Question: I have shown a dialog fragment. I have done it, but I want to change background (Theme) color grey to white.

My dialog code:
'''
public class TestDialog extends DialogFragment {
public static TestDialog newInstance() {
return new TestDialog();
}
@Override
public void onCreate(Bundle savedInstanceState) {
super.onCreate(savedInstanceState);
setStyle(DialogFragment.STYLE_NORMAL, R.style.MyDialog);
}
@Override
public View onCreateView(LayoutInflater inflater, ViewGroup container, Bundle savedInstanceState) {
return container;
}
@Override
public Dialog onCreateDialog(Bundle savedInstanceState) {
AlertDialog.Builder builder = new AlertDialog.Builder(getActivity());
//setStyle(DialogFragment.STYLE_NORMAL, R.style.MyDialog);
LayoutInflater inflater = getActivity().getLayoutInflater();
builder.setView(inflater.inflate(R.layout.dailog_fragment, null))
.setPositiveButton("Ok", new DialogInterface.OnClickListener() {
@Override
public void onClick(DialogInterface dialog, int id) {
}
})
.setNegativeButton("Cancel", new DialogInterface.OnClickListener() {
public void onClick(DialogInterface dialog, int id) {
TestDialog.this.getDialog().cancel();
}
});
return builder.create();
}
'''
}
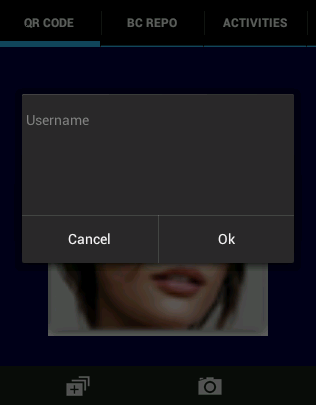
Answer: I Got The Solution:
I am using below style theme for set the white background color.
'''
<style name="MyFragment">
<item name="android:windowFrame">@null</item>
<item name="android:windowBackground">@android:color/transparent</item>
<item name="android:windowIsTranslucent">true</item>
<item name="android:windowIsFloating">true</item>
<item name="android:windowContentOverlay">@null</item>
<item name="android:windowTitleStyle">@null</item>
<item name="android:colorBackground">@android:color/white</item>
<item name="android:windowAnimationStyle">@android:style/Animation.Dialog</item>
<item name="android:windowSoftInputMode">stateUnspecified|adjustPan</item>
<item name="android:backgroundDimEnabled">true</item>
</style>
'''
We can also use Holo Theme
'''
AlertDialog.Builder builder = new AlertDialog.Builder(ProfileEditActionBar.this, AlertDialog.THEME_HOLO_LIGHT);
'''